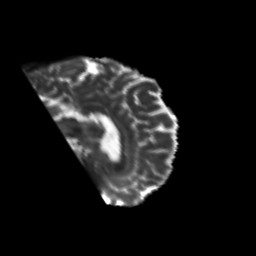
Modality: T2w
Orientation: sagittal
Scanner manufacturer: siemens
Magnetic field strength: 3 T
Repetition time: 6.8 s
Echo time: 0.093 s